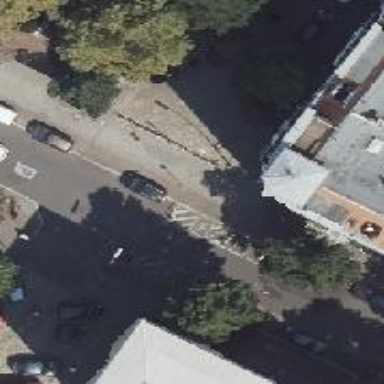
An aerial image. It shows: Sidewalk.